Field crop: tomato
Growth stage: 1
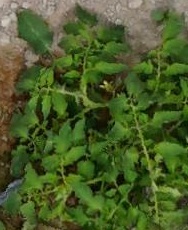
Species: tomato